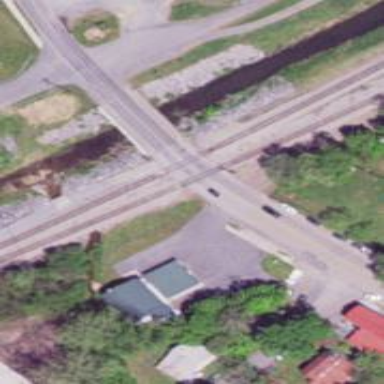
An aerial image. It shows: Railway siding for service.